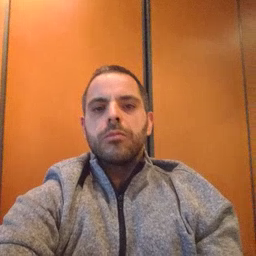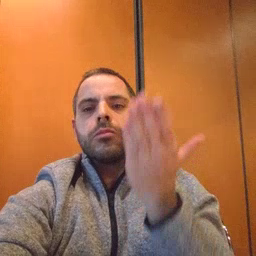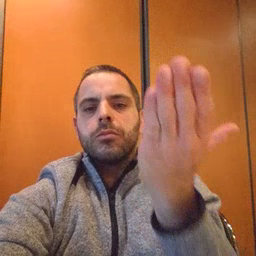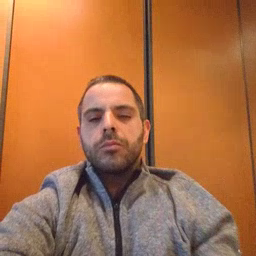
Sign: there